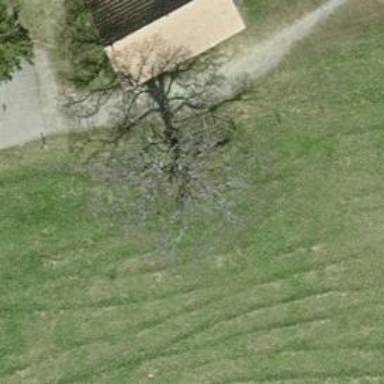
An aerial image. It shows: Bench.